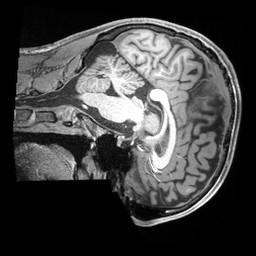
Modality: T1w
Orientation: sagittal
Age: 24
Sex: male
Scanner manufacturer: siemens
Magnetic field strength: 3 T
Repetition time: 2.4 s
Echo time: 0.00226 s